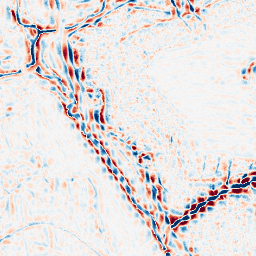
Category: wavelet
Decomposition family: wavelet_biorthogonal
Decomposition parameters: wavelet: bior4.4
level: 3
Upsampling method: sinc_blackman
Upsampling parameters: scale: 2
kernel_size: 16
Upsampling scale: 2